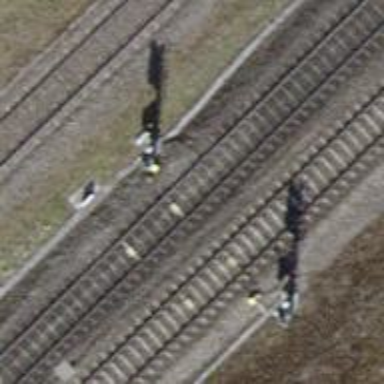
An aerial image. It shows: Railway signal.